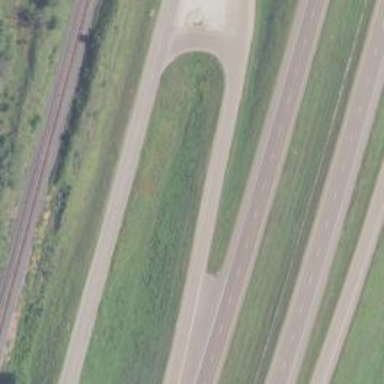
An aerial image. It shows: View of motorway.